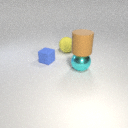
small blue rubber cube to the left of large yellow rubber sphere